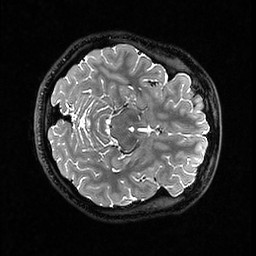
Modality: T2w
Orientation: axial
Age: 22
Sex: female
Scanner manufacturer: ge
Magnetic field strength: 3 T
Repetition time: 3.202 s
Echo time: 0.06589 s